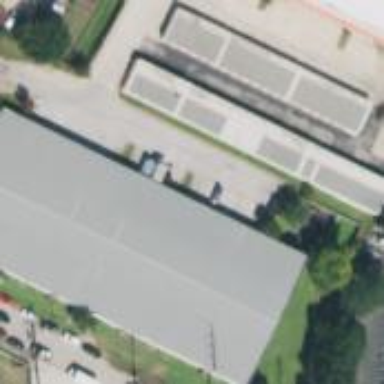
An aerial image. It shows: Storage rental shop located in building.